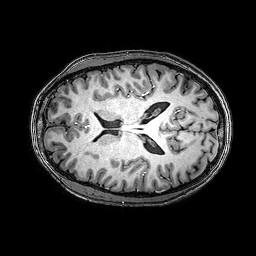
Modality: T1w
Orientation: axial
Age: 26
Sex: male
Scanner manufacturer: philips
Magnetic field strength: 3 T
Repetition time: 0.009 s
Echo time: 0.00351 s